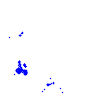
Particle: pion